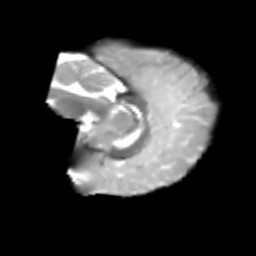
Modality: T2w
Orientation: sagittal
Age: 7
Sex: male
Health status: healthy